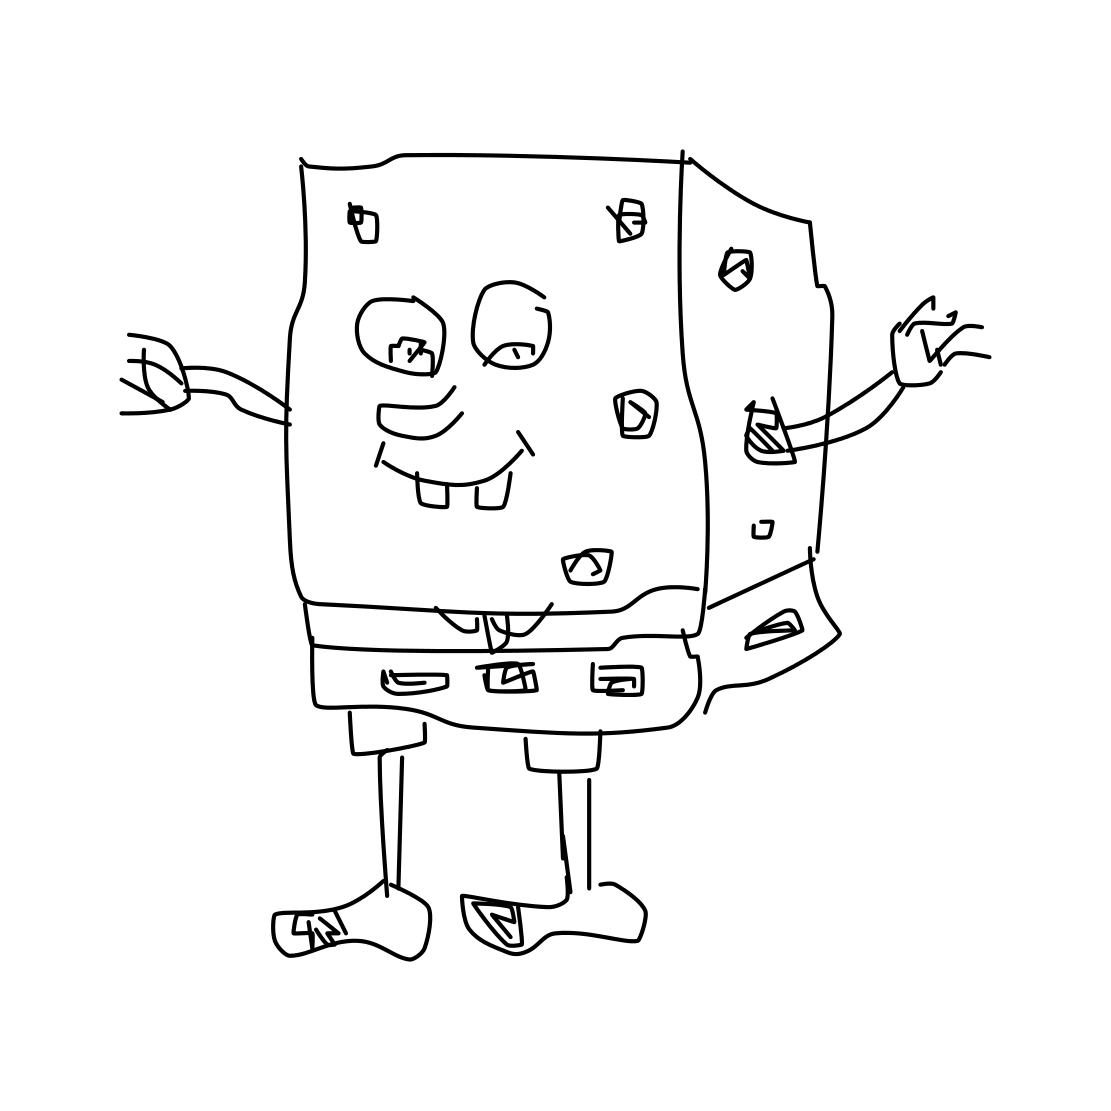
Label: sponge bob